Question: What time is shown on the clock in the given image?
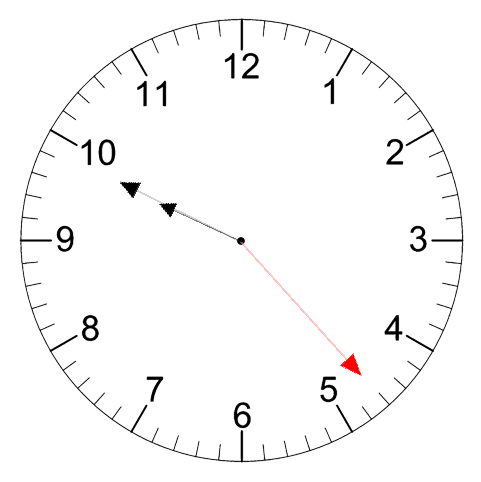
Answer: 09:49:23